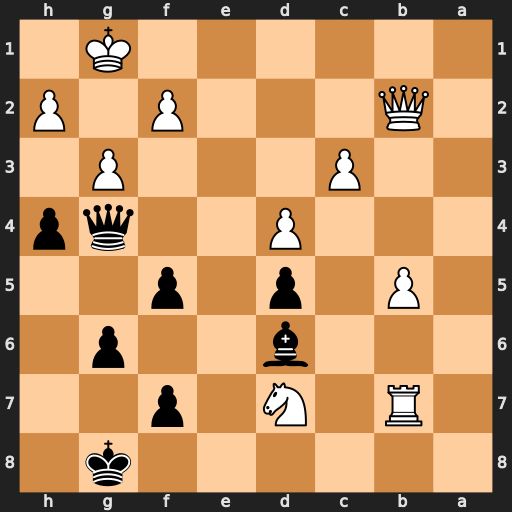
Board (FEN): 6k1/1R1N1p2/3b2p1/1P1p1p2/3P2qp/2P3P1/1Q3P1P/6K1
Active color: b
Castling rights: -
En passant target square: -
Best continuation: Qd1+ Kg2 h3+ Kxh3 Qf1+ Kh4 Be7+ Nf6+ Bxf6#